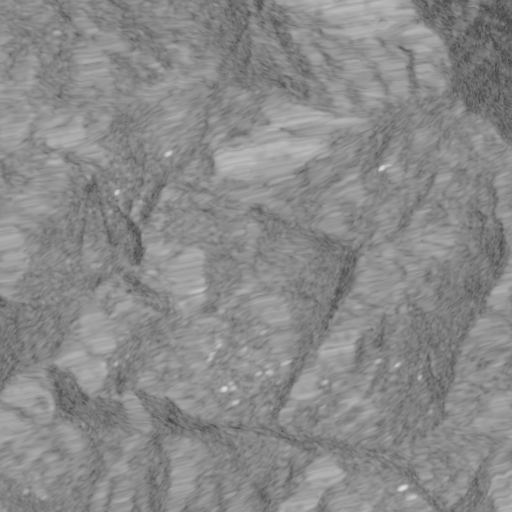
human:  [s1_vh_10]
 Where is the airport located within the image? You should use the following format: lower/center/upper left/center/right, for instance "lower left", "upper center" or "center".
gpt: The airport is located in the center left of the image.
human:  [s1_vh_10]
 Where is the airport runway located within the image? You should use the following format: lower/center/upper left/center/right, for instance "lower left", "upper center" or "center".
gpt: The airport runway is located in the center left of the image.
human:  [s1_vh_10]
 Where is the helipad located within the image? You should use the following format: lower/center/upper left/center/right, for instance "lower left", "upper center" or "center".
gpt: The helipad is located in the center left of the image.
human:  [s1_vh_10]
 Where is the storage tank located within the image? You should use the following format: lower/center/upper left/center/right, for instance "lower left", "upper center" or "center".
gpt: The storage tank is located in the upper center of the image.
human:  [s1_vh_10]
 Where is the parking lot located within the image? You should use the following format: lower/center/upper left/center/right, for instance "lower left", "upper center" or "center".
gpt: There is no parking lot in the image.

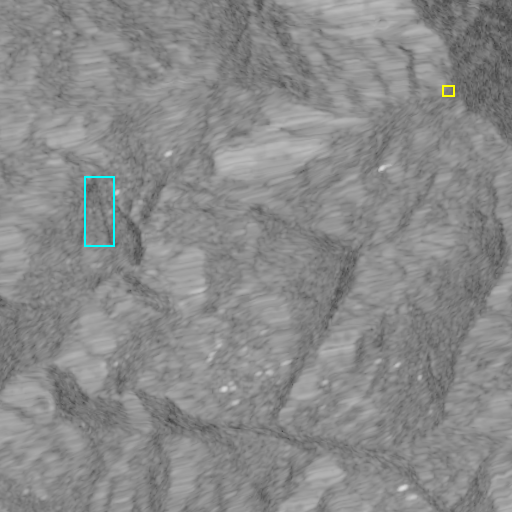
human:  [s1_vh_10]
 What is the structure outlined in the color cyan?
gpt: The structure outlined in cyan is an airport.
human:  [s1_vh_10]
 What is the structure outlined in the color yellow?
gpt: The structure outlined in yellow is a park.
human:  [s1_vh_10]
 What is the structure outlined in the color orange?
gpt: There is no orange outline.